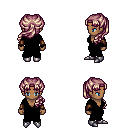
a pixel art fantasy rpg character, female body template, human, dark skin, black robe, gold greaves, white blonde princess hairstyle, cloth bracers, metal boots, four views (front, back, left, right), 2x2 character sprite sheet, small pixel art, hard edges, no anti-aliasing